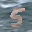
Label: 5